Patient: sex M, age 49
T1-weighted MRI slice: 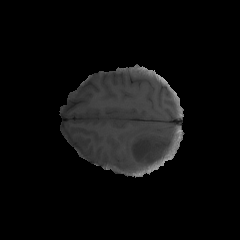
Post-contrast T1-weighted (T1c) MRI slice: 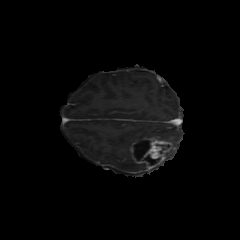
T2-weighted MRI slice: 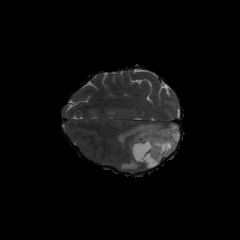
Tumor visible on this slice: yes
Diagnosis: Astrocytoma, IDH-mutant
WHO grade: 4